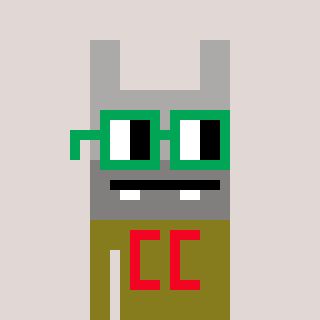
a pixel art character with square green glasses, a rabbit-shaped head and a gunk-colored body on a warm background